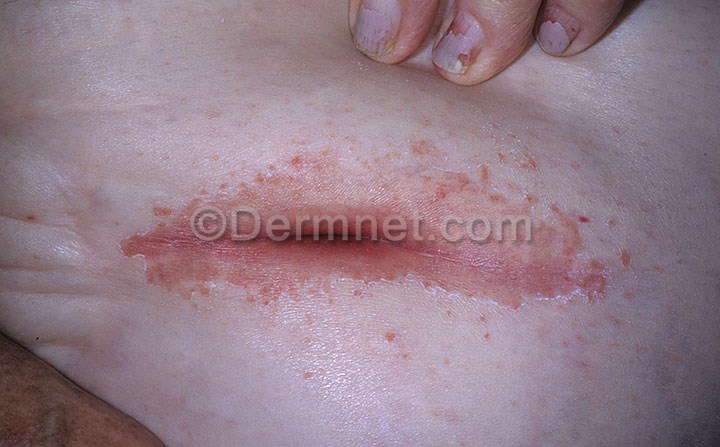
Disease: Tinea Ringworm Candidiasis and other Fungal Infections